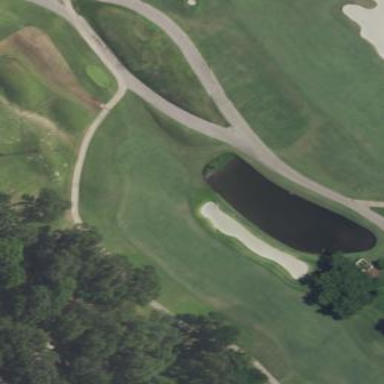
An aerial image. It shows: Water hazard on golf course. The hazard is natural water feature.